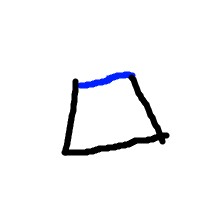
Shape: trapezoid